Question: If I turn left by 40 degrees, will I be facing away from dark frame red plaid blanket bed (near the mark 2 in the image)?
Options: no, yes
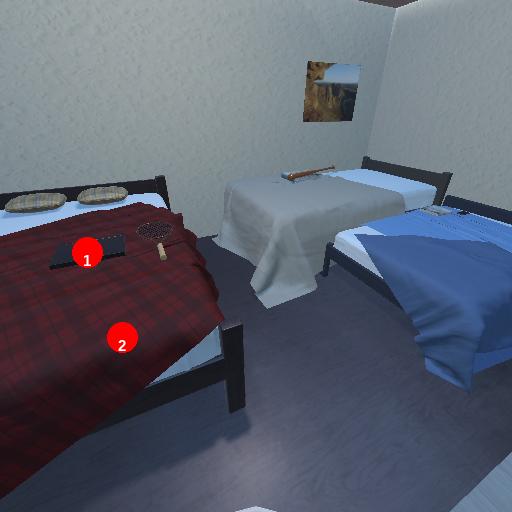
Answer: no